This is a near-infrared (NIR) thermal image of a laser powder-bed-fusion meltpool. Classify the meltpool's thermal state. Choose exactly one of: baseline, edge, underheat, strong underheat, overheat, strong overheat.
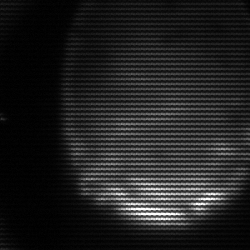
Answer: edge